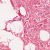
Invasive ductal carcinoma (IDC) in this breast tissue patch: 0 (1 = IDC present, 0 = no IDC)